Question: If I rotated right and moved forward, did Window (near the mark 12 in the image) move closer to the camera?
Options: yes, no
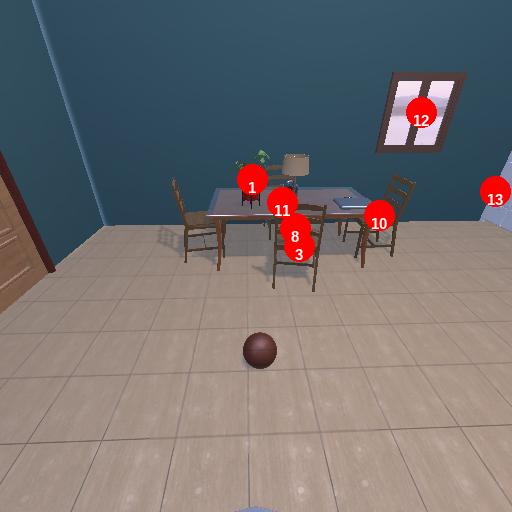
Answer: yes